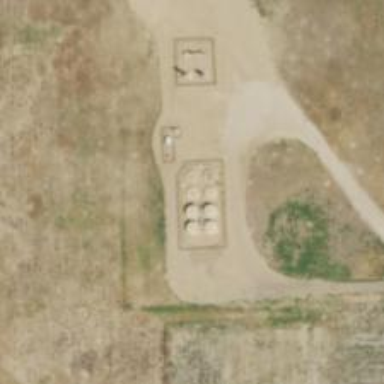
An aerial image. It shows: Storage tank with man-made structure.